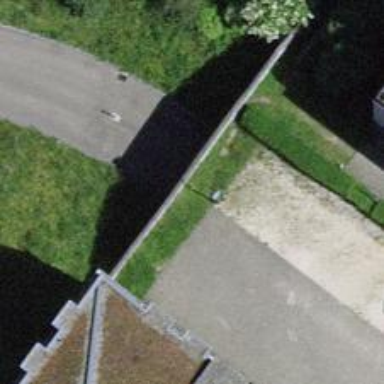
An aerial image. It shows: Parking entrance.